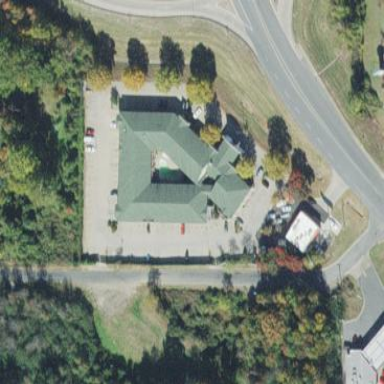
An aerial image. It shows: Building that is motel.